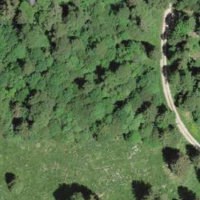
EUNIS habitat code: 41
Species observed at this site:
Cardamine heptaphylla
Sorbus aucuparia